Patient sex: M
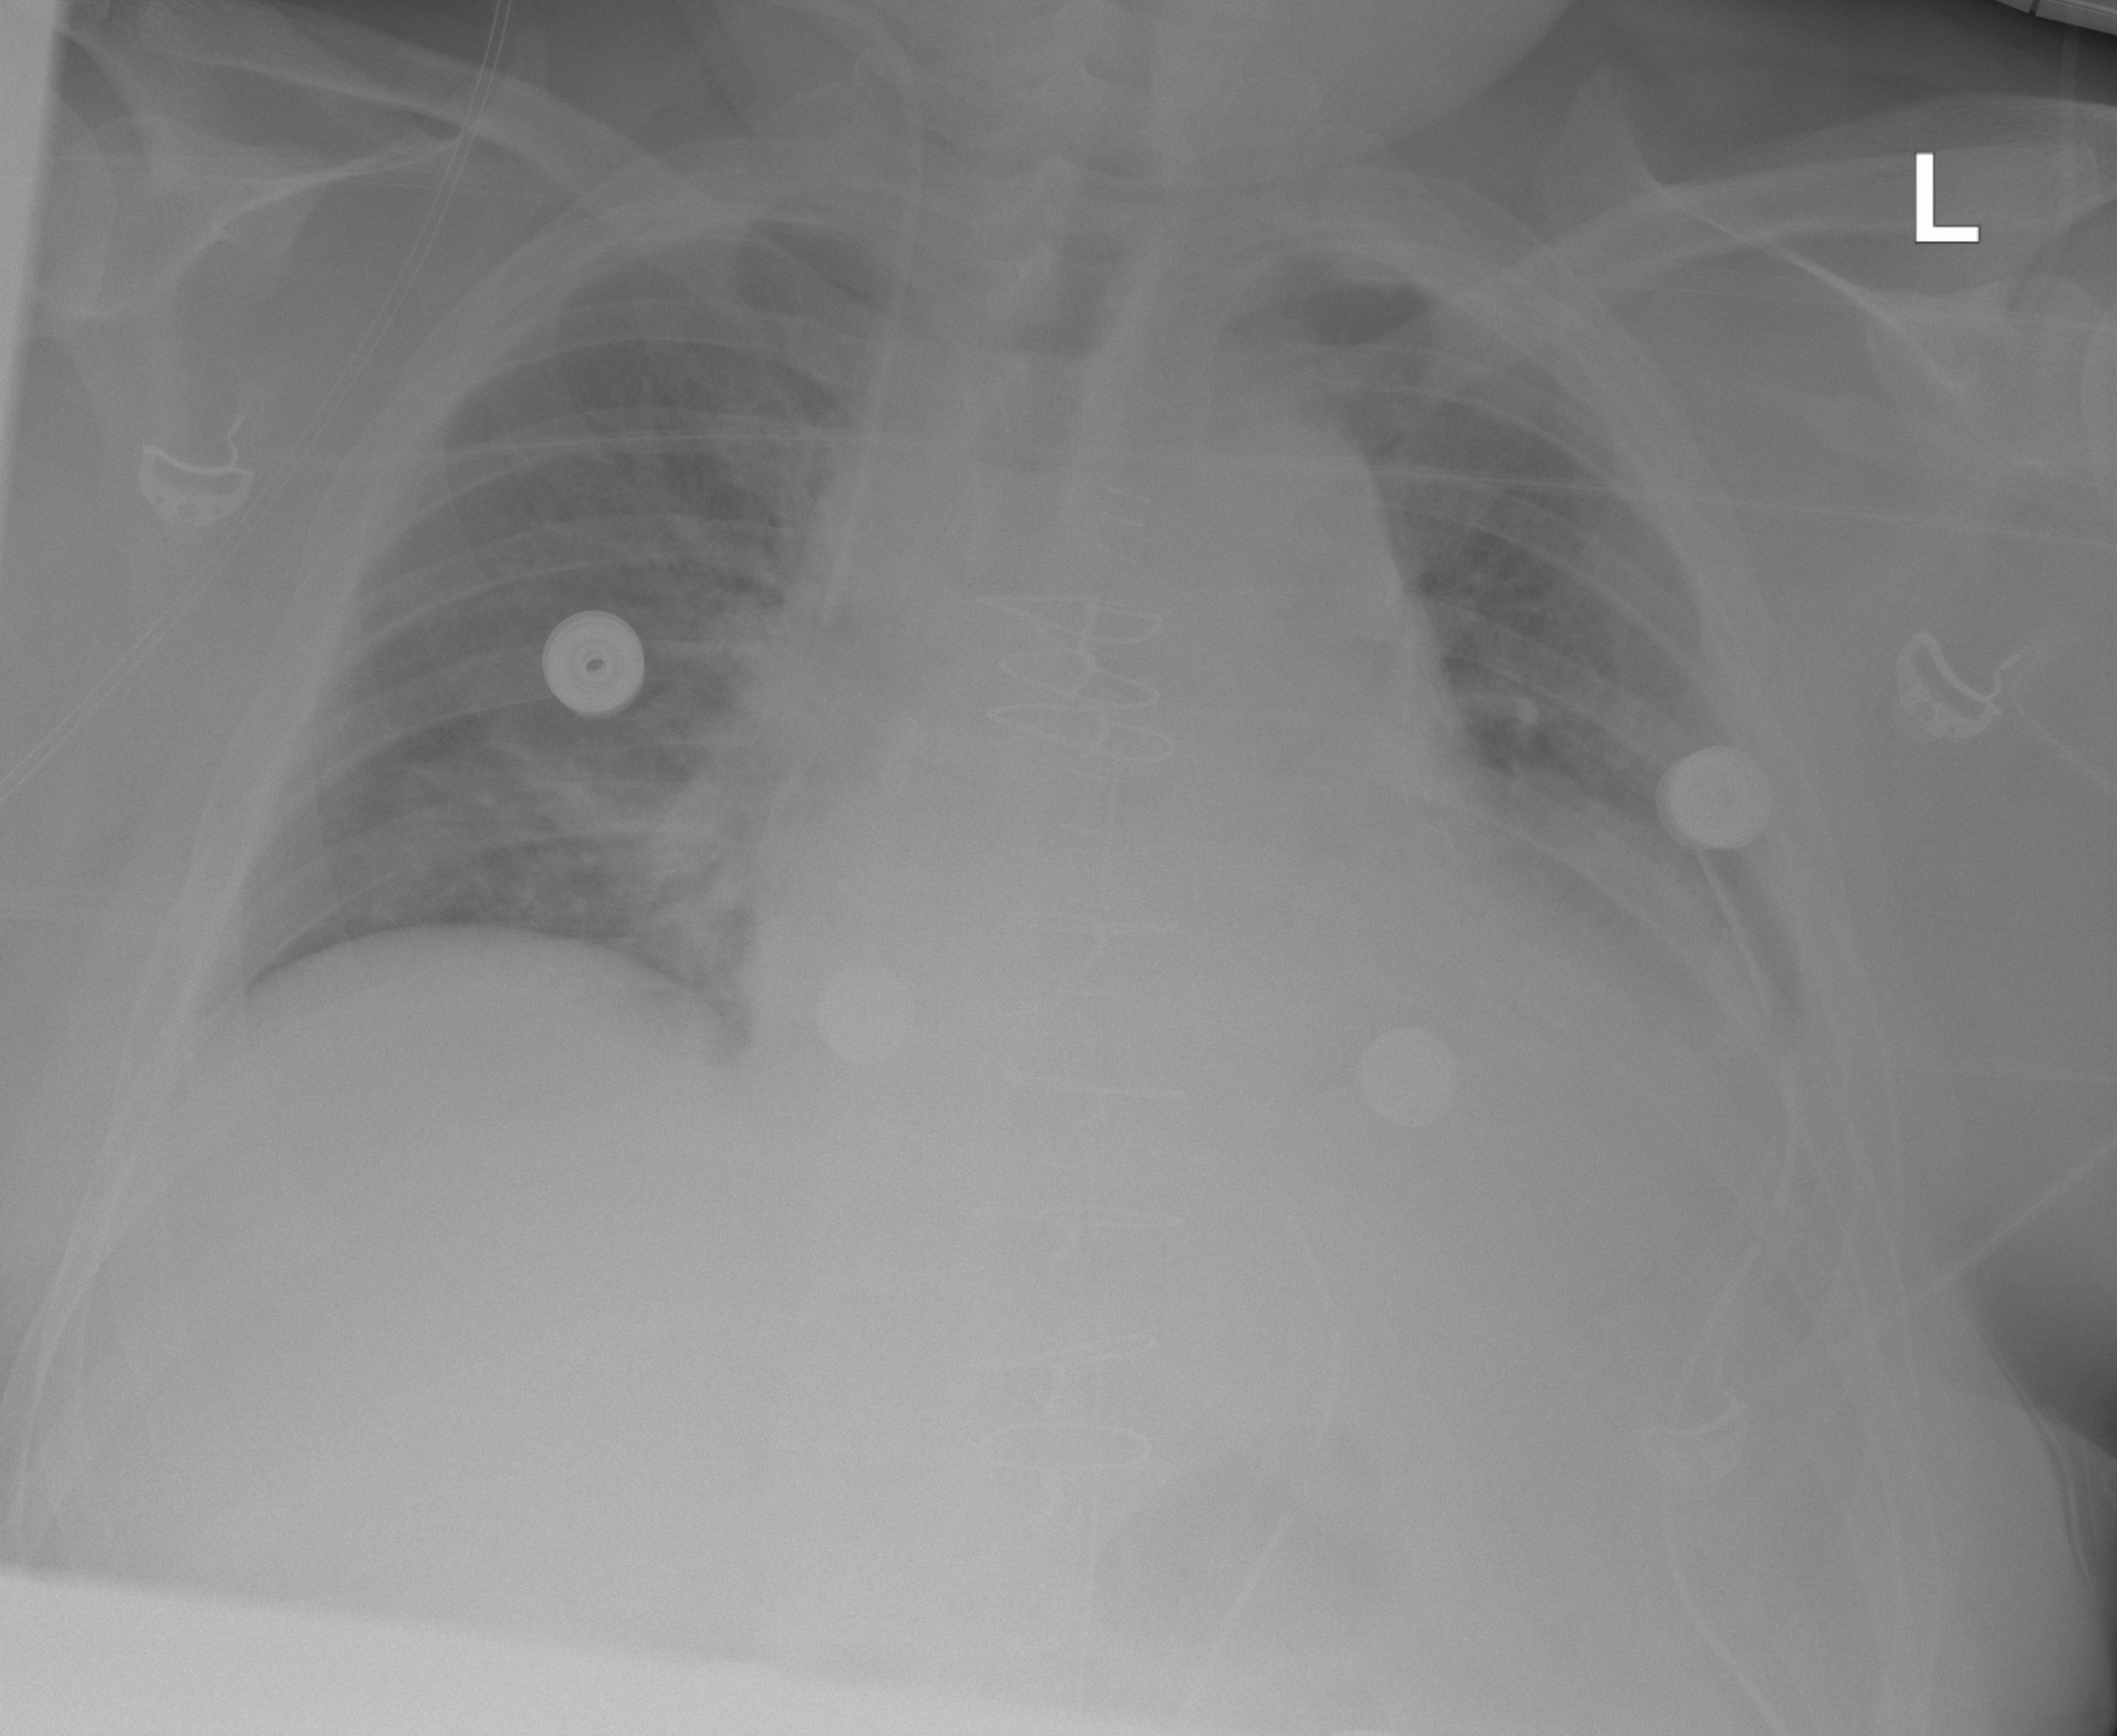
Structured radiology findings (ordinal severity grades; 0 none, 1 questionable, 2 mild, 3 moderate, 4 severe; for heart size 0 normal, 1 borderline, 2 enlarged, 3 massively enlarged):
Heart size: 3
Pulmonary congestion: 2
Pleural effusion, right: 0
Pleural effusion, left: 2
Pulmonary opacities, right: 0
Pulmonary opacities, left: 2
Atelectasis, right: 0
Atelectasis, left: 2